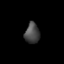
Tissue: lung
Cell type: Epithelial cells
Senescence score: 0.1893
Nuclear area (px): 293
Mean DAPI intensity: 72.003